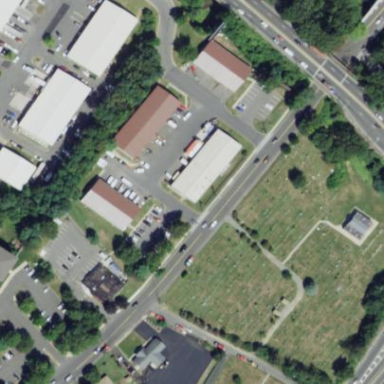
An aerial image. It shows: Cemetery.